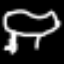
Label: frog